Question: I am trying to get absolute path for my json files in run time from .cpp files. This is the code I am using to get absolute path,
'''
CFBundleRef mainBundle = CFBundleGetMainBundle();
CFURLRef resourcesURL = CFBundleCopyResourcesDirectoryURL(mainBundle);
char path[PATH_MAX];
if (!CFURLGetFileSystemRepresentation(resourcesURL, TRUE, (UInt8 *)path, PATH_MAX)) {
CELogW("Cant read the filepath: %s", filePath.c_str());
}
CFRelease(resourcesURL);
chdir(path);
'''
Also I added my .json file to build phase as shown in the image

This really works fine in my system. But when I run the same code in another system these files are missing in build directory.
I have searched a lot but couldn't find any solution for this. Any help will be appreciated.
Thanks in advance.
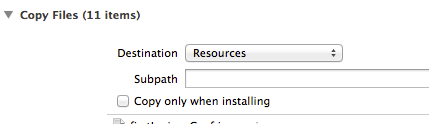
Answer: After some quite long research I have found what I missed. I should have kept my destination as 'Product Directory' not Resources. Also I made new Run script as follows,
'''
#!/bin/bash
SRC="${PROJECT_DIR}/Libraries/fileName.json"
DEST="${BUILD_DIR}/${CONFIGURATION}${EFFECTIVE_PLATFORM_NAME}/${FULL_PRODUCT_NAME}"
cp -R "$SRC" "$DEST"
'''
Now everything works like charm. Thanks @Jesse Rusak for your valuable time.